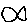
Label: fish